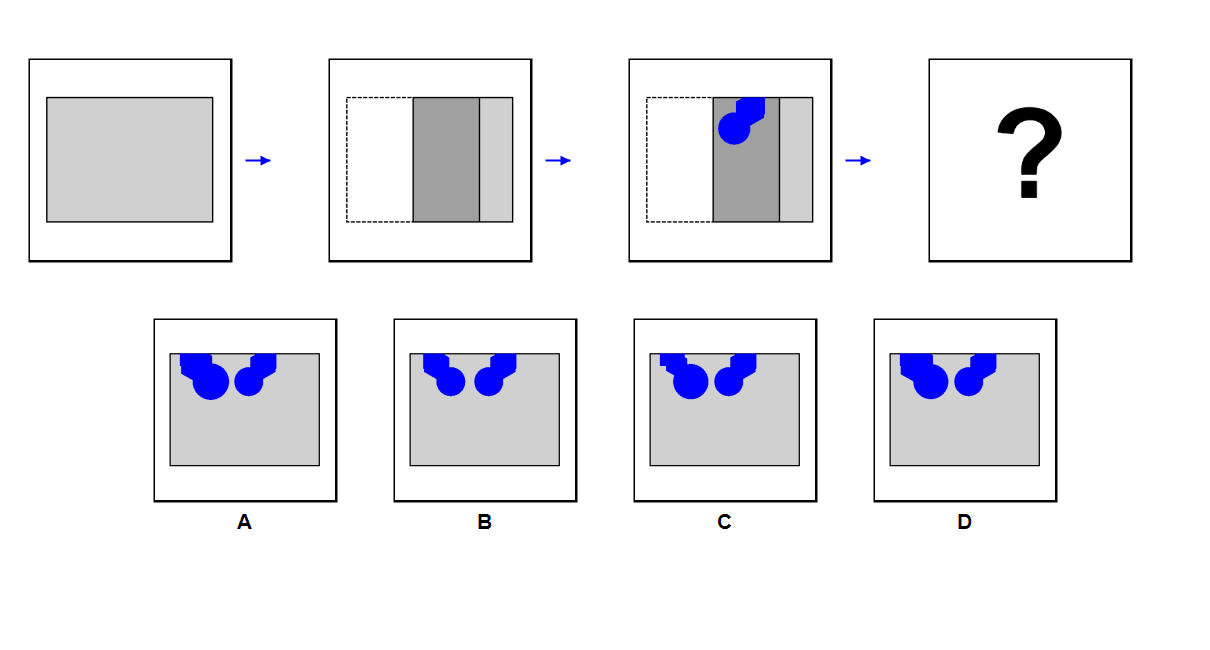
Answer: B